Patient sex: F
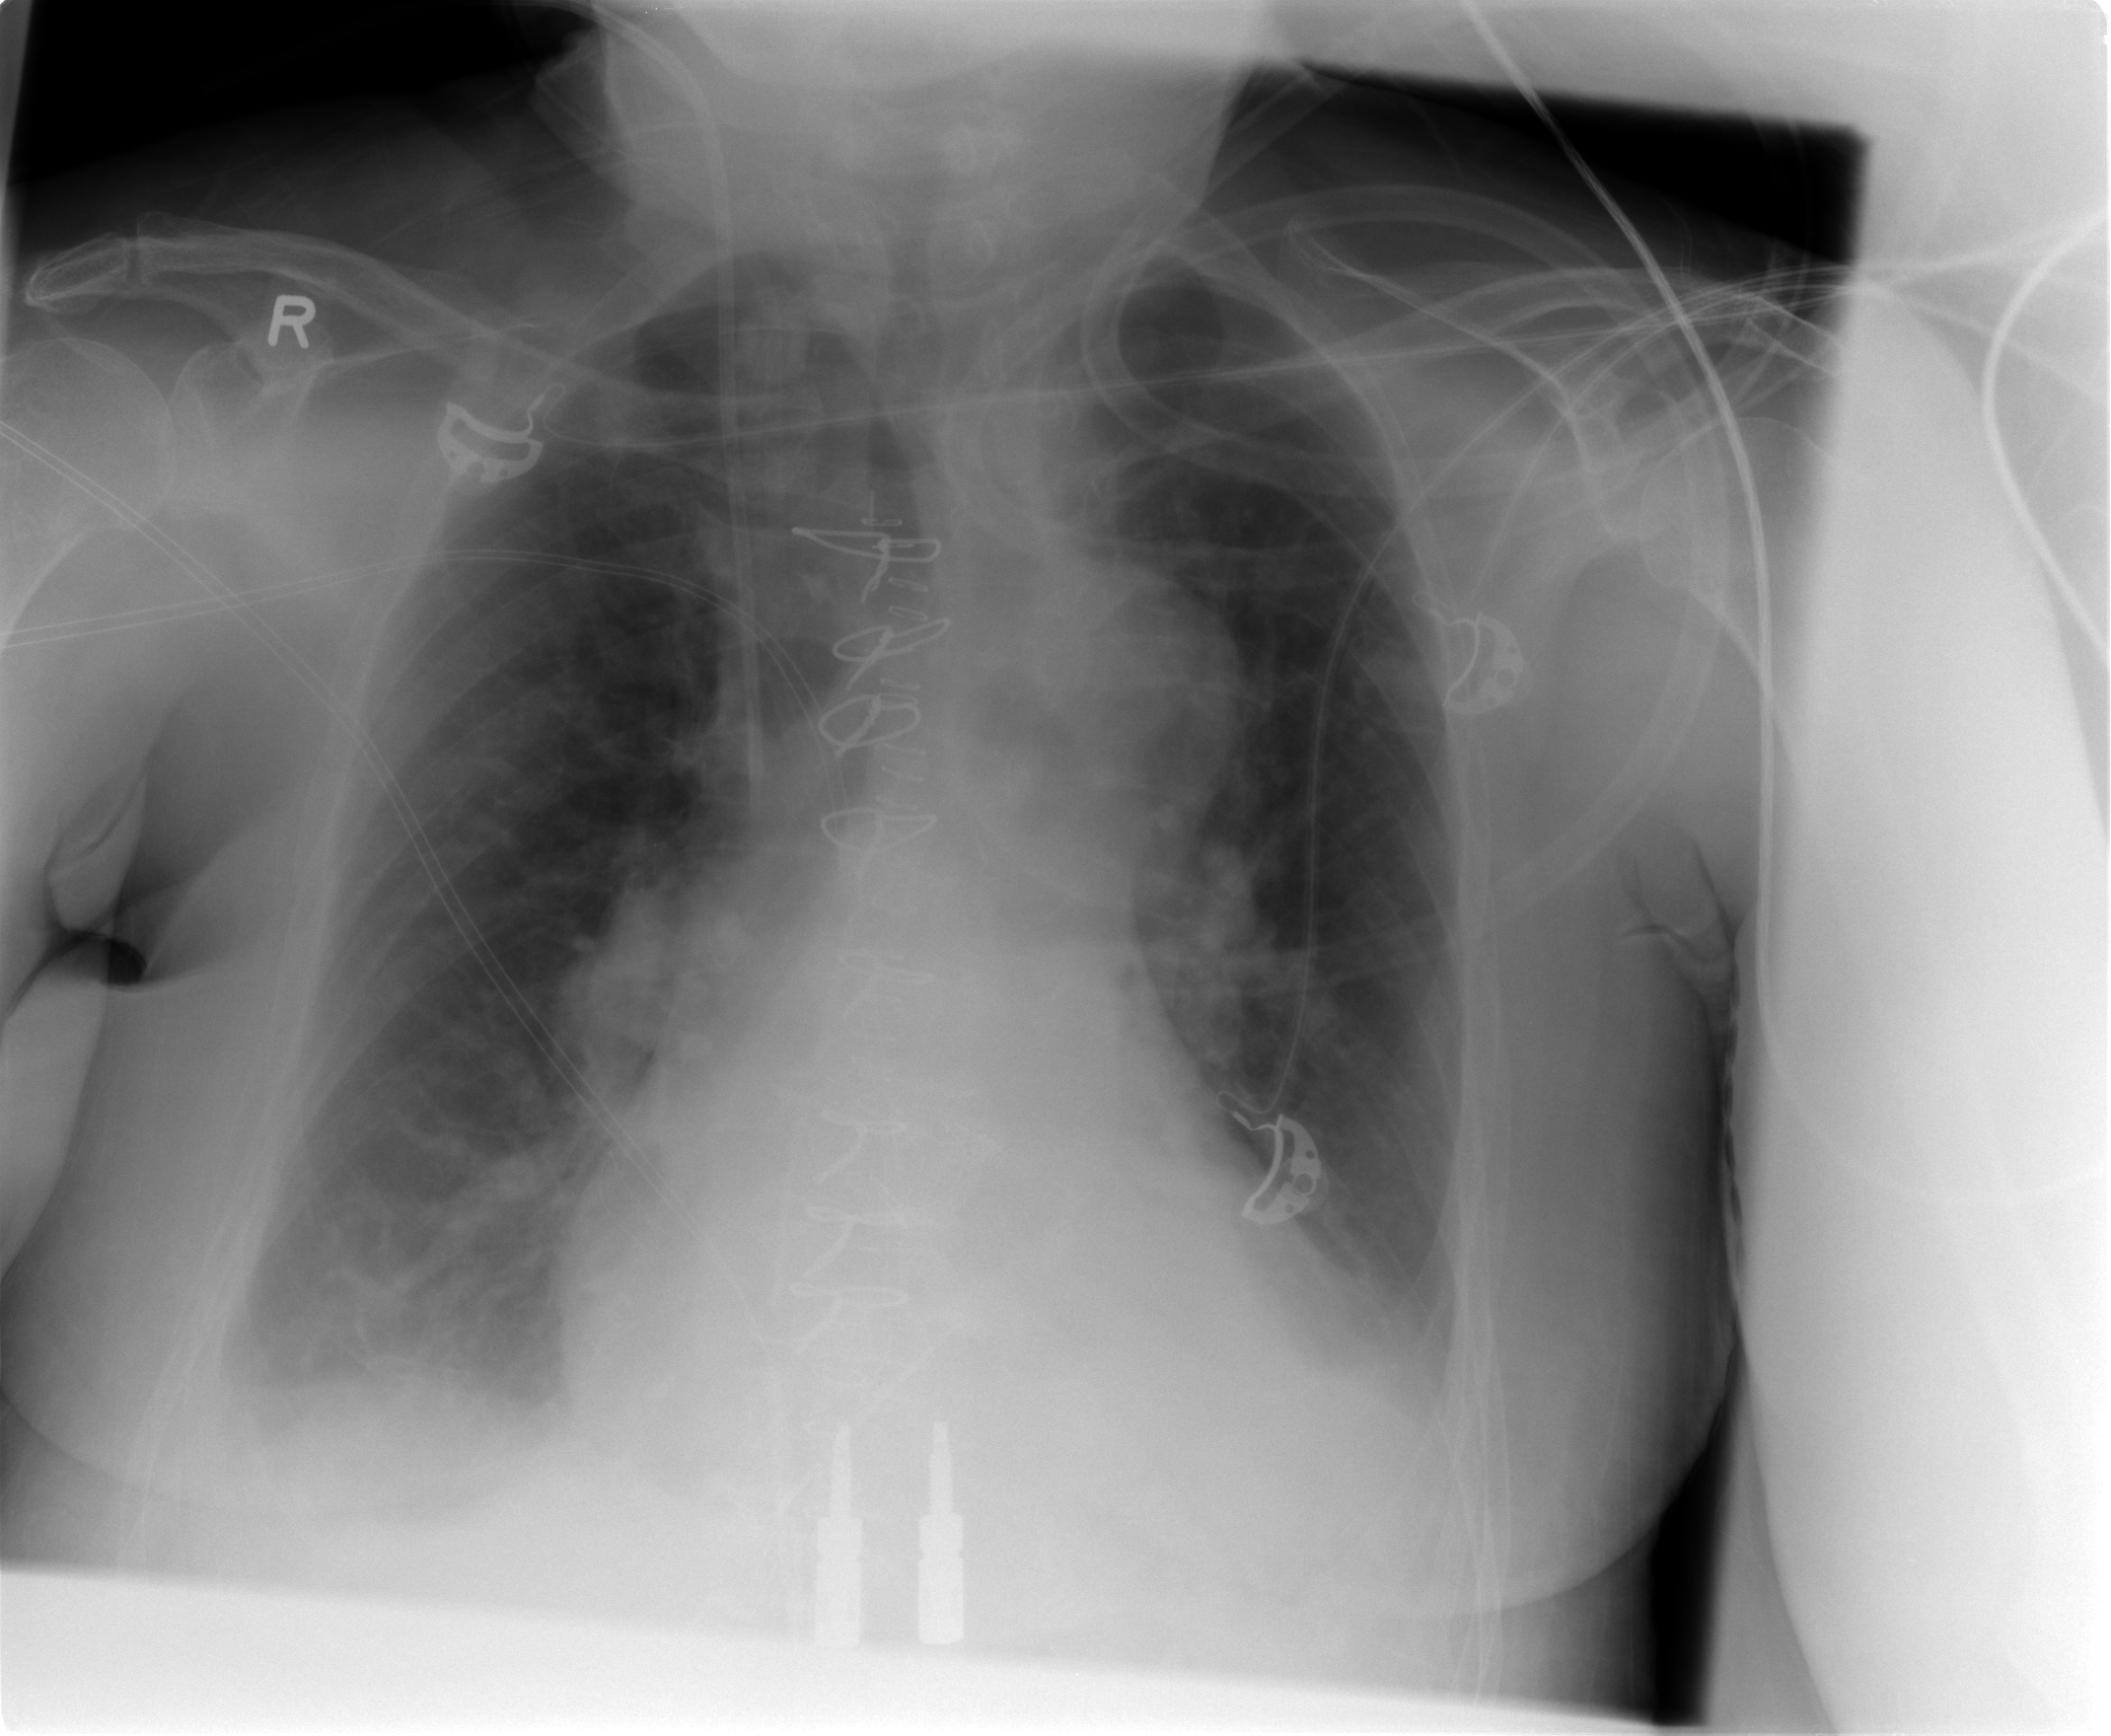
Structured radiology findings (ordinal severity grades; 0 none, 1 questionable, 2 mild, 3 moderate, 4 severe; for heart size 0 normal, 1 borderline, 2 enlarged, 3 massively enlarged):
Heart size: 0
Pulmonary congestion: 2
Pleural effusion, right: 2
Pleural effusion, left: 2
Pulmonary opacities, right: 0
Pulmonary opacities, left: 0
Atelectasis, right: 2
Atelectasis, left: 0